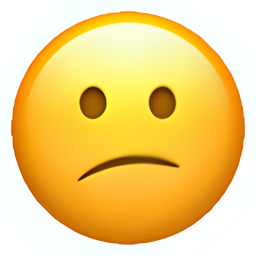
Name: confused face
Emoji: 😕
Group: Smileys & Emotion
Sub-group: face-concerned